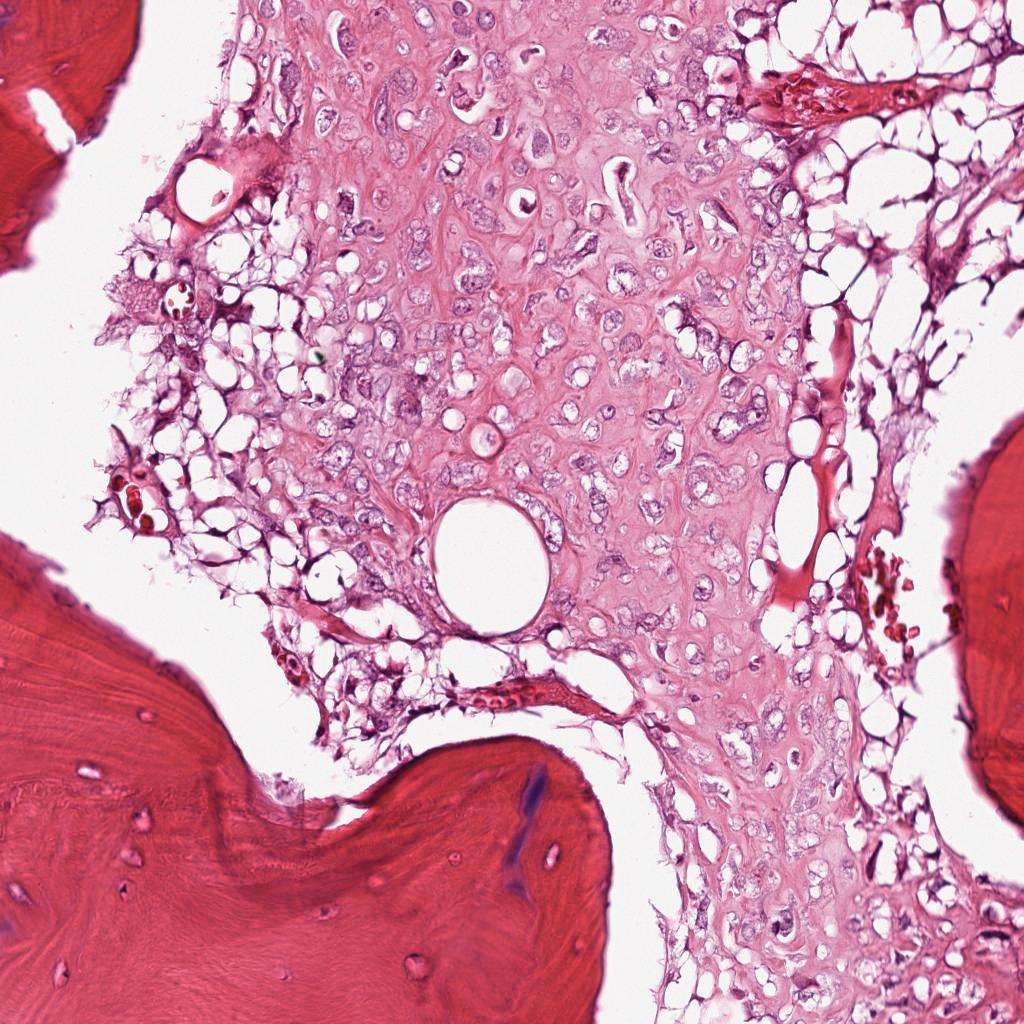
Label: Viable